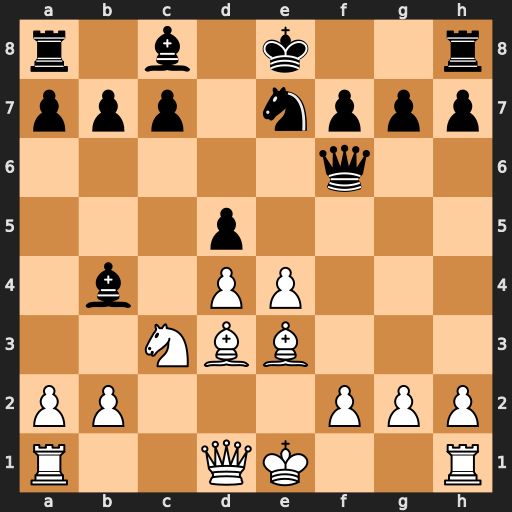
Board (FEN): r1b1k2r/ppp1nppp/5q2/3p4/1b1PP3/2NBB3/PP3PPP/R2QK2R
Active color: w
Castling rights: KQkq
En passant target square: -
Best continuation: Qa4+ Bd7 Qxb4